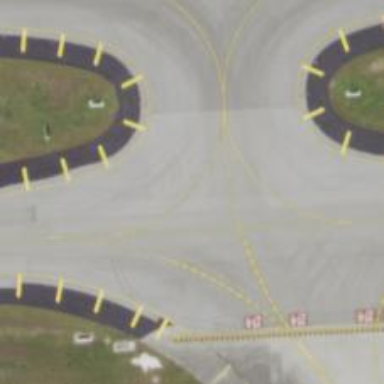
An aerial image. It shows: Image of taxiway at airport.